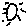
Label: sun